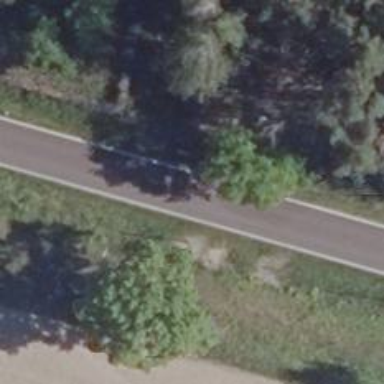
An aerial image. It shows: Tertiary road with asphalt surface.